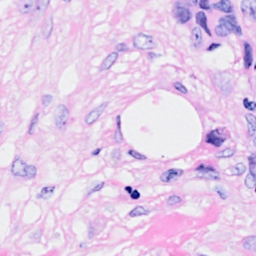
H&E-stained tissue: Breast